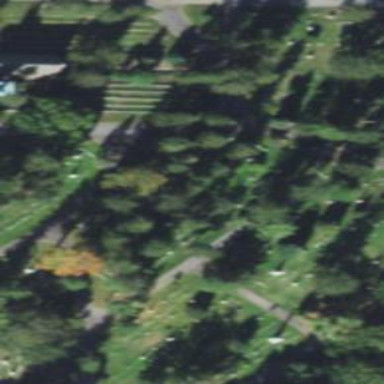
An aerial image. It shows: Historic memorial located in graveyard.